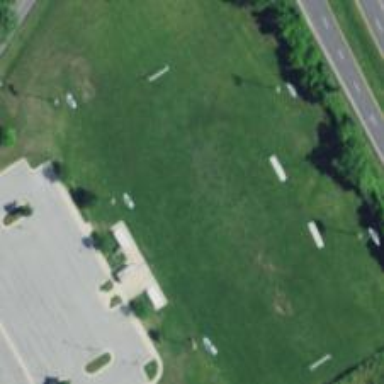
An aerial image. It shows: Bleachers on leisure land.